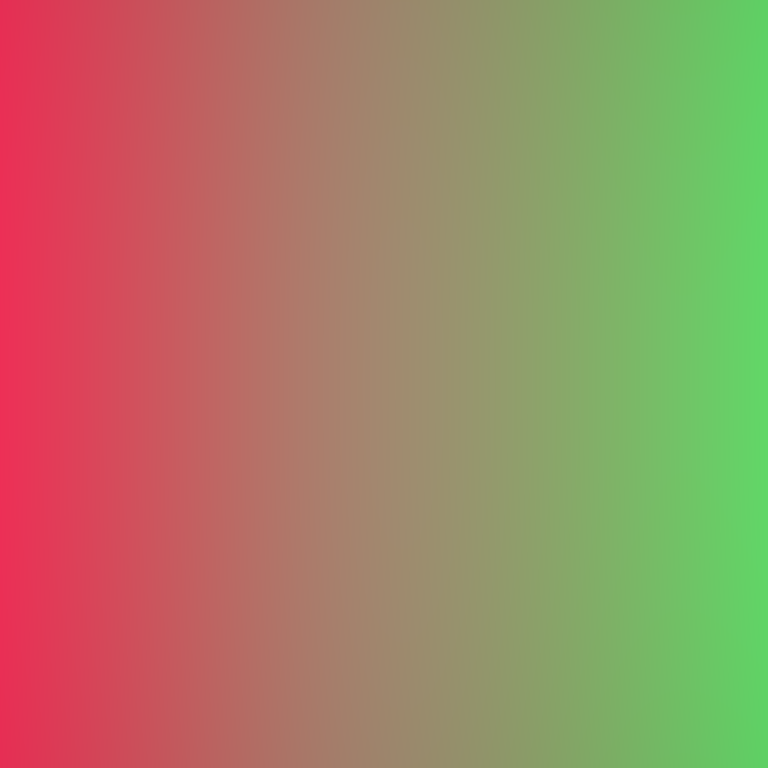
Abstract light effect, smooth gradient from red to green, calm atmosphere, soft blend, no room, no furniture, no objects.